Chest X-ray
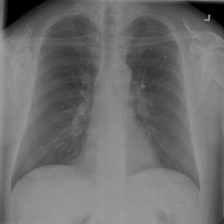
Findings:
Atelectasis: negative
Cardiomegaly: negative
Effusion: negative
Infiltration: negative
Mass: negative
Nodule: negative
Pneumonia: negative
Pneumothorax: negative
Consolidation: negative
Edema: negative
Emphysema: negative
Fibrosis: negative
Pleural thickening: negative
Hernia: negative